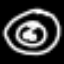
Label: donut